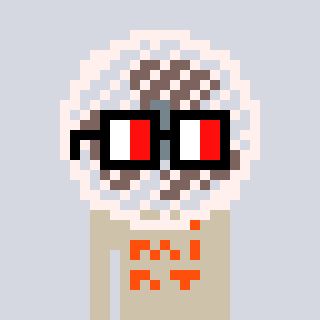
a pixel art character with square glasses with black frames and red eyes, a fan-shaped head and a bege-colored body on a cool background